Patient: sex M, age 34
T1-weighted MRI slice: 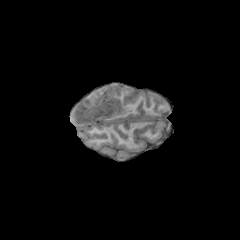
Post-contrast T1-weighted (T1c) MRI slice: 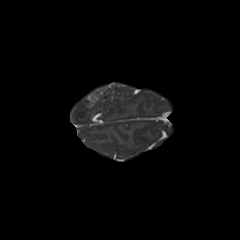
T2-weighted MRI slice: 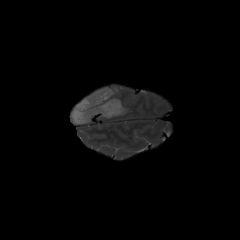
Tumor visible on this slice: yes
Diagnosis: Astrocytoma, IDH-mutant
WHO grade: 4